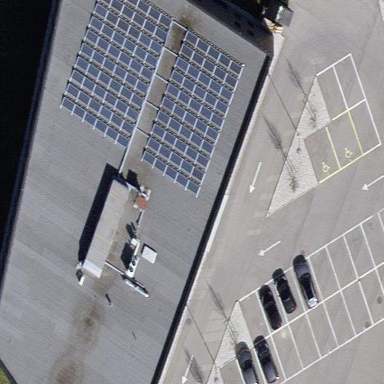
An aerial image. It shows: Solar power generator utilizing photovoltaic technology with solar photovoltaic panels.